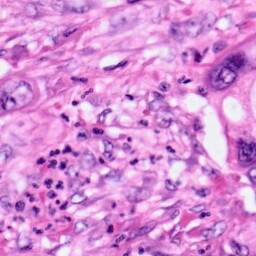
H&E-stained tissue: Pancreatic